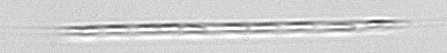
Label: Rhizosolenia